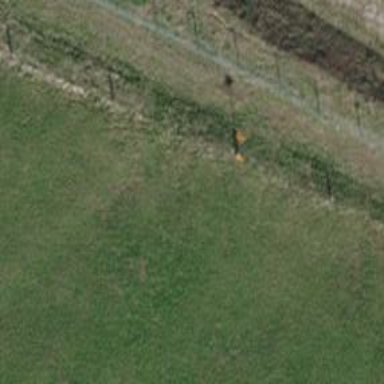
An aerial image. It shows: Pipeline marker.